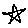
Label: star